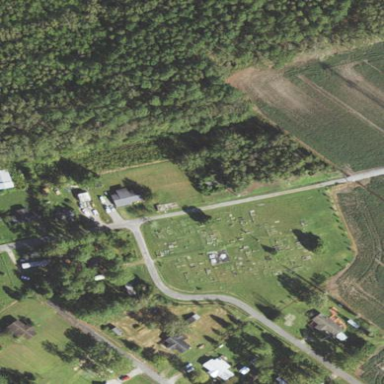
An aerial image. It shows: Grave yard.